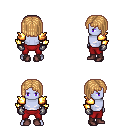
a pixel art fantasy rpg character, male body template, dark elf, purple skin, gold arm armor, red pants, light blonde pageboy hairstyle, metal gloves, maroon shoes, four views (front, back, left, right), 2x2 character sprite sheet, small pixel art, hard edges, no anti-aliasing